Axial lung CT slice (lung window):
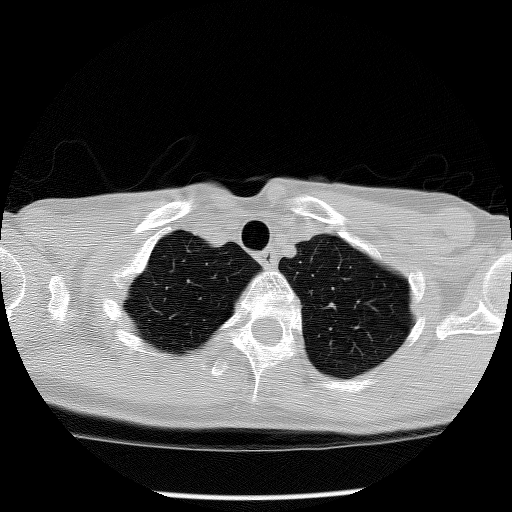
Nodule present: no